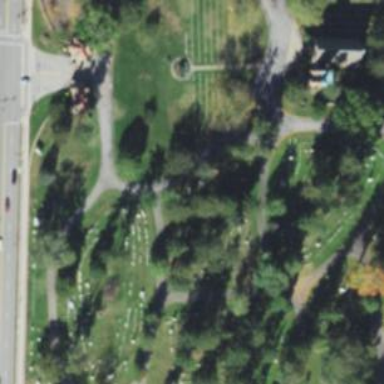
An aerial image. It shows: Historic memorial located in graveyard.